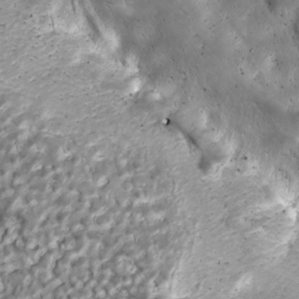
Label: non_frost